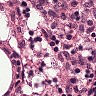
Metastatic tissue present: no